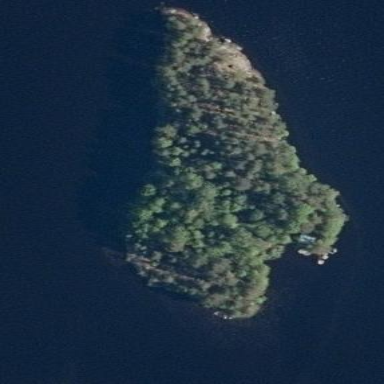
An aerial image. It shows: Island covered with woodland.